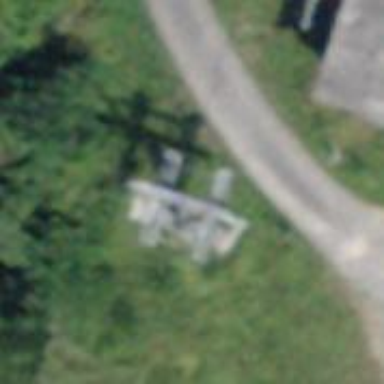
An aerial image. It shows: Pylon for aerialway.